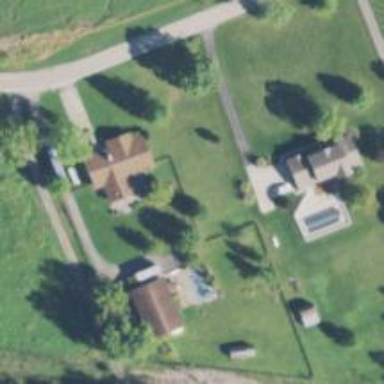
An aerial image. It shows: Driveway.